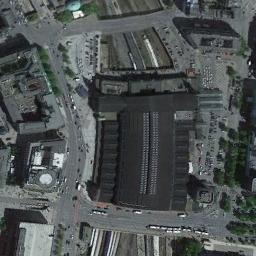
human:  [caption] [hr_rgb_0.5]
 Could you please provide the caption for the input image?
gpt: The railway station is next to some buildings and trees .

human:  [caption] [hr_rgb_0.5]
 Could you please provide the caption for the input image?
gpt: The railway station has lots of railways and a big building and two overpasses are over the railways .

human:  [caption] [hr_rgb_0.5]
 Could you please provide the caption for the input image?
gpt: Numerous buildings of different shapes and sizes are beside the railway station .

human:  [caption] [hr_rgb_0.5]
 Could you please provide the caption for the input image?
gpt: There is a well-equipped railway station in the city .

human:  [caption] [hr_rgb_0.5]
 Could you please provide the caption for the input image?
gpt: There are some buildings and many stopped cars beside the black railway station .